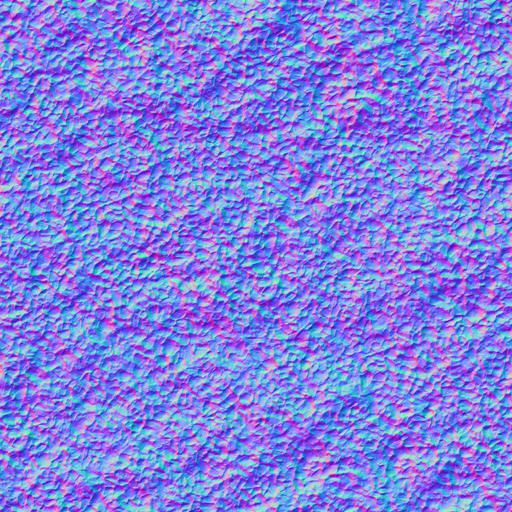
clean dirt dirty gravel small